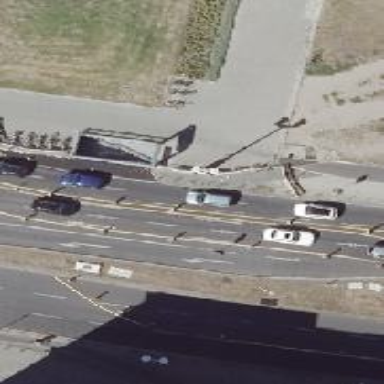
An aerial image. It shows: Subway entrance.